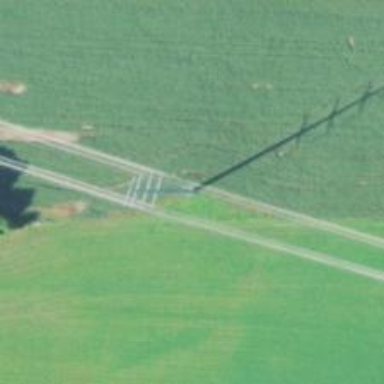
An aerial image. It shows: Power tower.